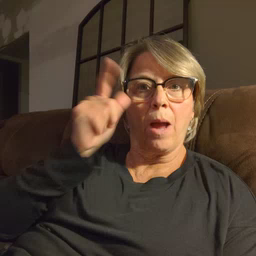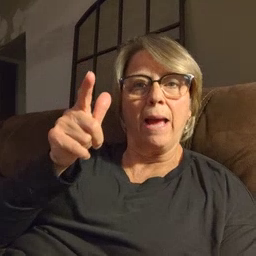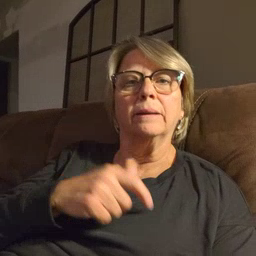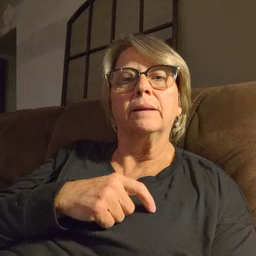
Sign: wake